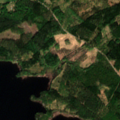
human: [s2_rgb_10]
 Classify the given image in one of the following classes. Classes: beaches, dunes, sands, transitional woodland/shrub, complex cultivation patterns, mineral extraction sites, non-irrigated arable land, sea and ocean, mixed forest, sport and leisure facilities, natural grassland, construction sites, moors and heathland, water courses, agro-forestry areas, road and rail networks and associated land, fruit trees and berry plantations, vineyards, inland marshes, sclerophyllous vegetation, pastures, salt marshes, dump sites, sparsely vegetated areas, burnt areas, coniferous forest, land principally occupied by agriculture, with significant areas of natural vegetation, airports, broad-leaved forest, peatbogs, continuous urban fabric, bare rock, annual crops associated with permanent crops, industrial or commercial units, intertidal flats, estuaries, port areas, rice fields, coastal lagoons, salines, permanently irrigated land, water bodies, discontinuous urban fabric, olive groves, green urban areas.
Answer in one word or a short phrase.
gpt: coniferous forest, mixed forest, transitional woodland/shrub, water bodies